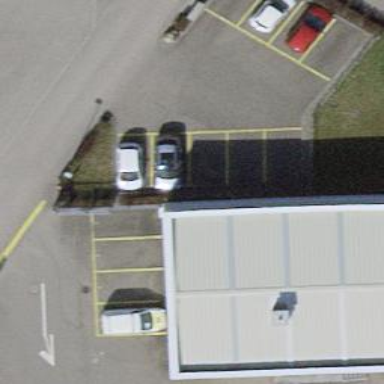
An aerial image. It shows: Charging station.